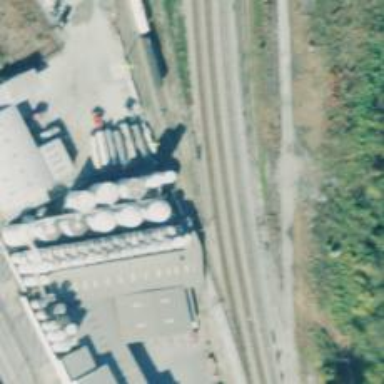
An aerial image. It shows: Rail spur service.